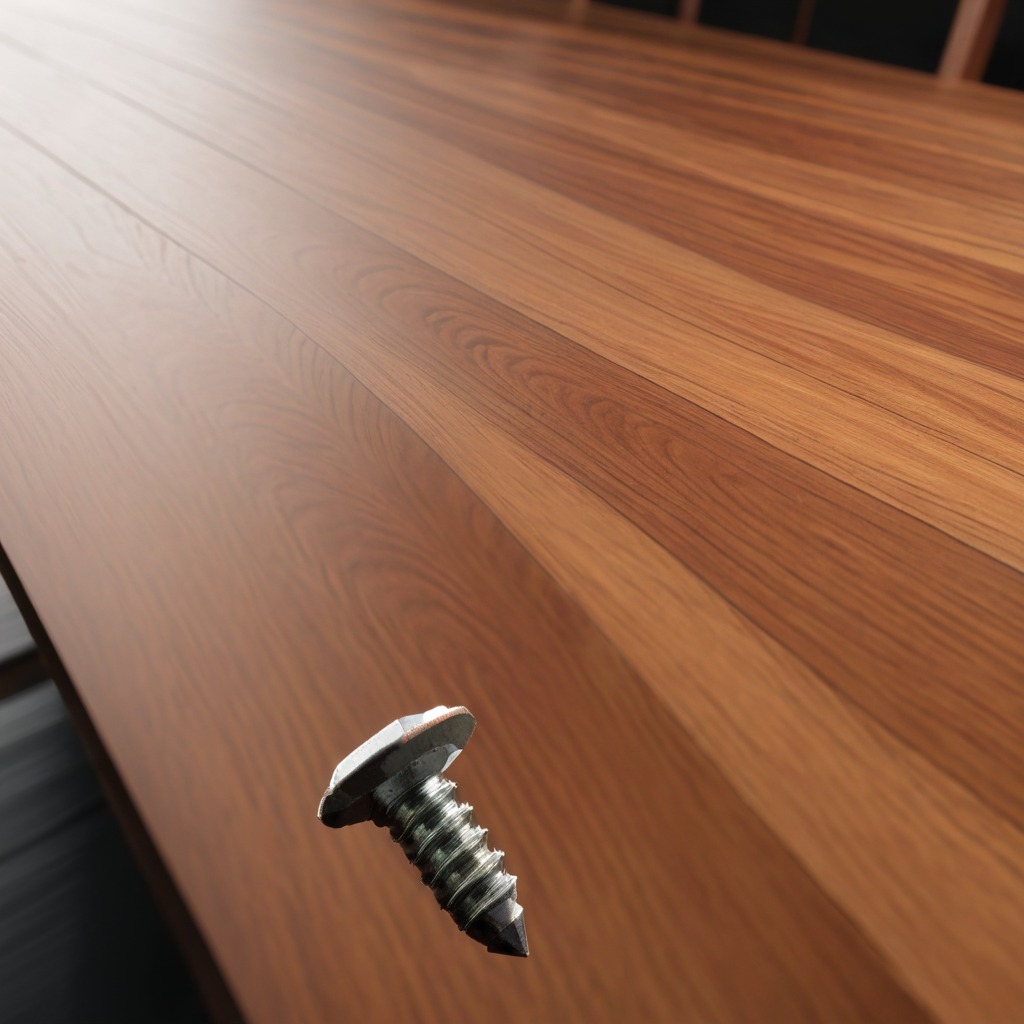
A metal screw is lying on a wooden table in a carpentry studio.